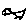
Label: fish